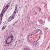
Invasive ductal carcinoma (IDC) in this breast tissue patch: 0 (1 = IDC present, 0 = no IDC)